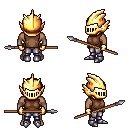
a pixel art fantasy rpg character, male body template, human, dark skin, brown sleeveless shirt, metal pants, ruby red plain hairstyle, gold helm, gold gloves, metal boots, spear, four views (front, back, left, right), 2x2 character sprite sheet, small pixel art, hard edges, no anti-aliasing